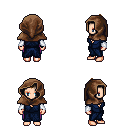
a pixel art fantasy rpg character, female body template, human, light skin, blue robe, magenta pants, brown short mohawk hairstyle, cloth hood, white cloth bracers, four views (front, back, left, right), 2x2 character sprite sheet, small pixel art, hard edges, no anti-aliasing